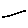
Label: line